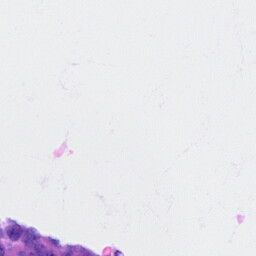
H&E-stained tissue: Ovarian